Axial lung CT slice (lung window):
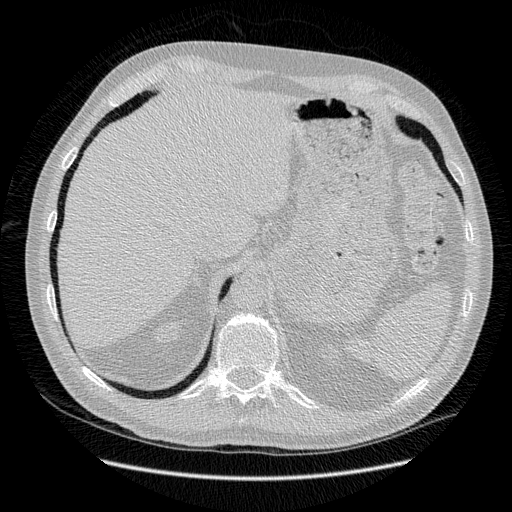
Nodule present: no